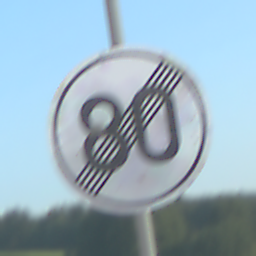
Verkehrszeichen: EndeGeschwindigkeit80
Umgebung: Outdoor, Nature
Tageszeit: MorningAfternoon
Wetter: Clear
Licht: Natural
Jahreszeit: NotSpecified
Kontrast: HighContrast